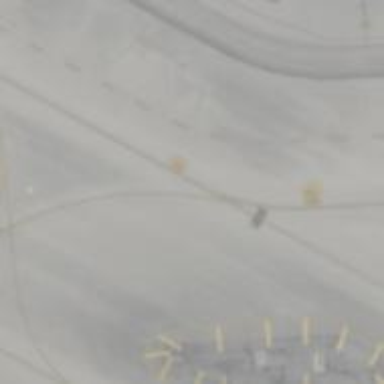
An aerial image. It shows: View of taxiway at the airport.